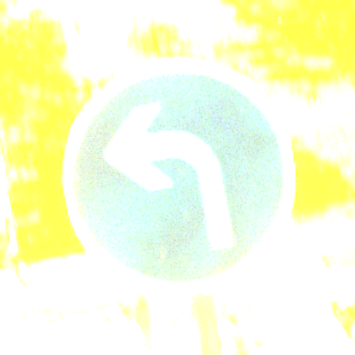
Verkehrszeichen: VorgeschriebeneFahrtrichtungLinks
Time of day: Night
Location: Outdoor (Urban)
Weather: PartlyCloudy
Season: NotSpecified
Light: Artificial